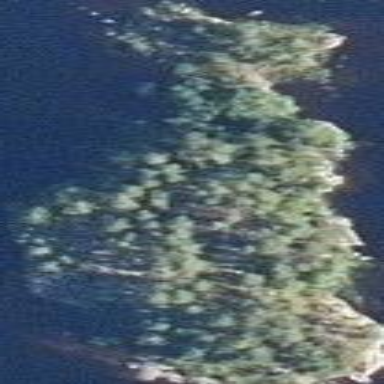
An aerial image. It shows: Islet.